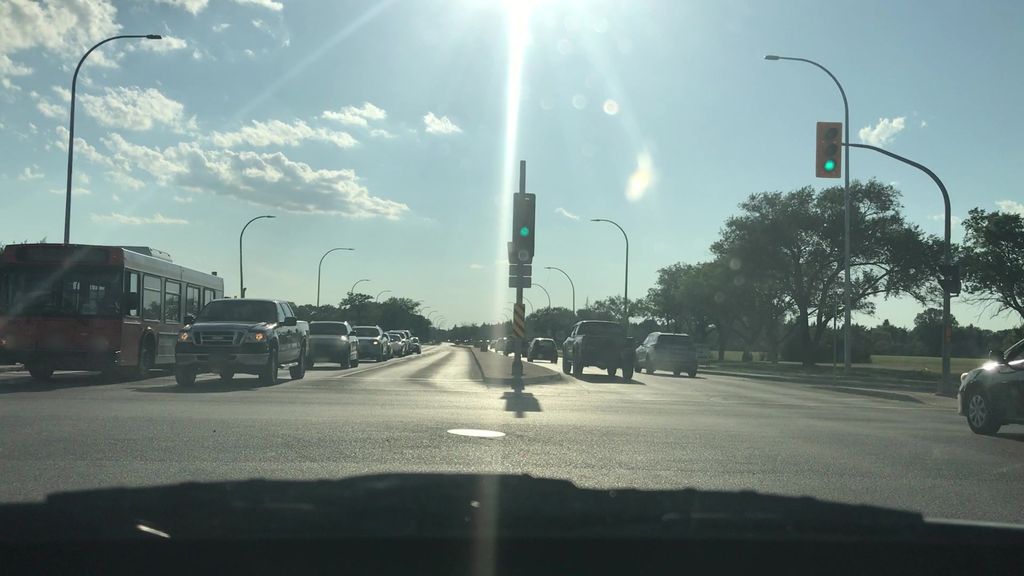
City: winnipeg